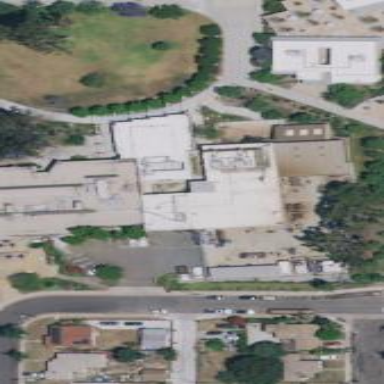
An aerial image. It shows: Educational building.